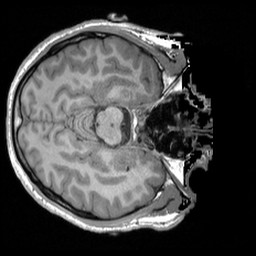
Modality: T1w
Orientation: axial
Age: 27
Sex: male
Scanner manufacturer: siemens
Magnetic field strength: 3 T
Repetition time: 1.9 s
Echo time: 0.00232 s